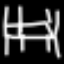
Label: bed